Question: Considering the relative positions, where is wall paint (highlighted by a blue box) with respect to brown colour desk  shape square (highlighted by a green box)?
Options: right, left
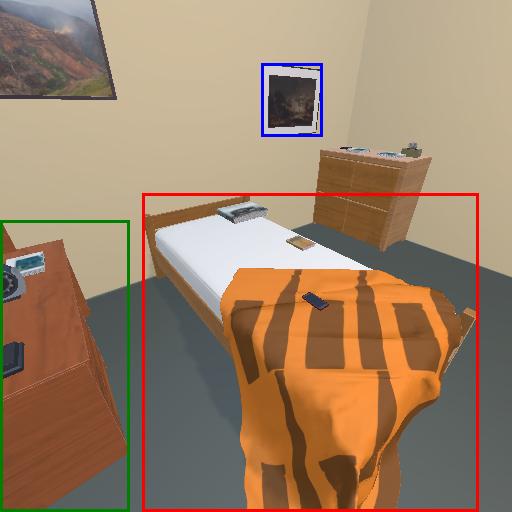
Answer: right